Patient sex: M
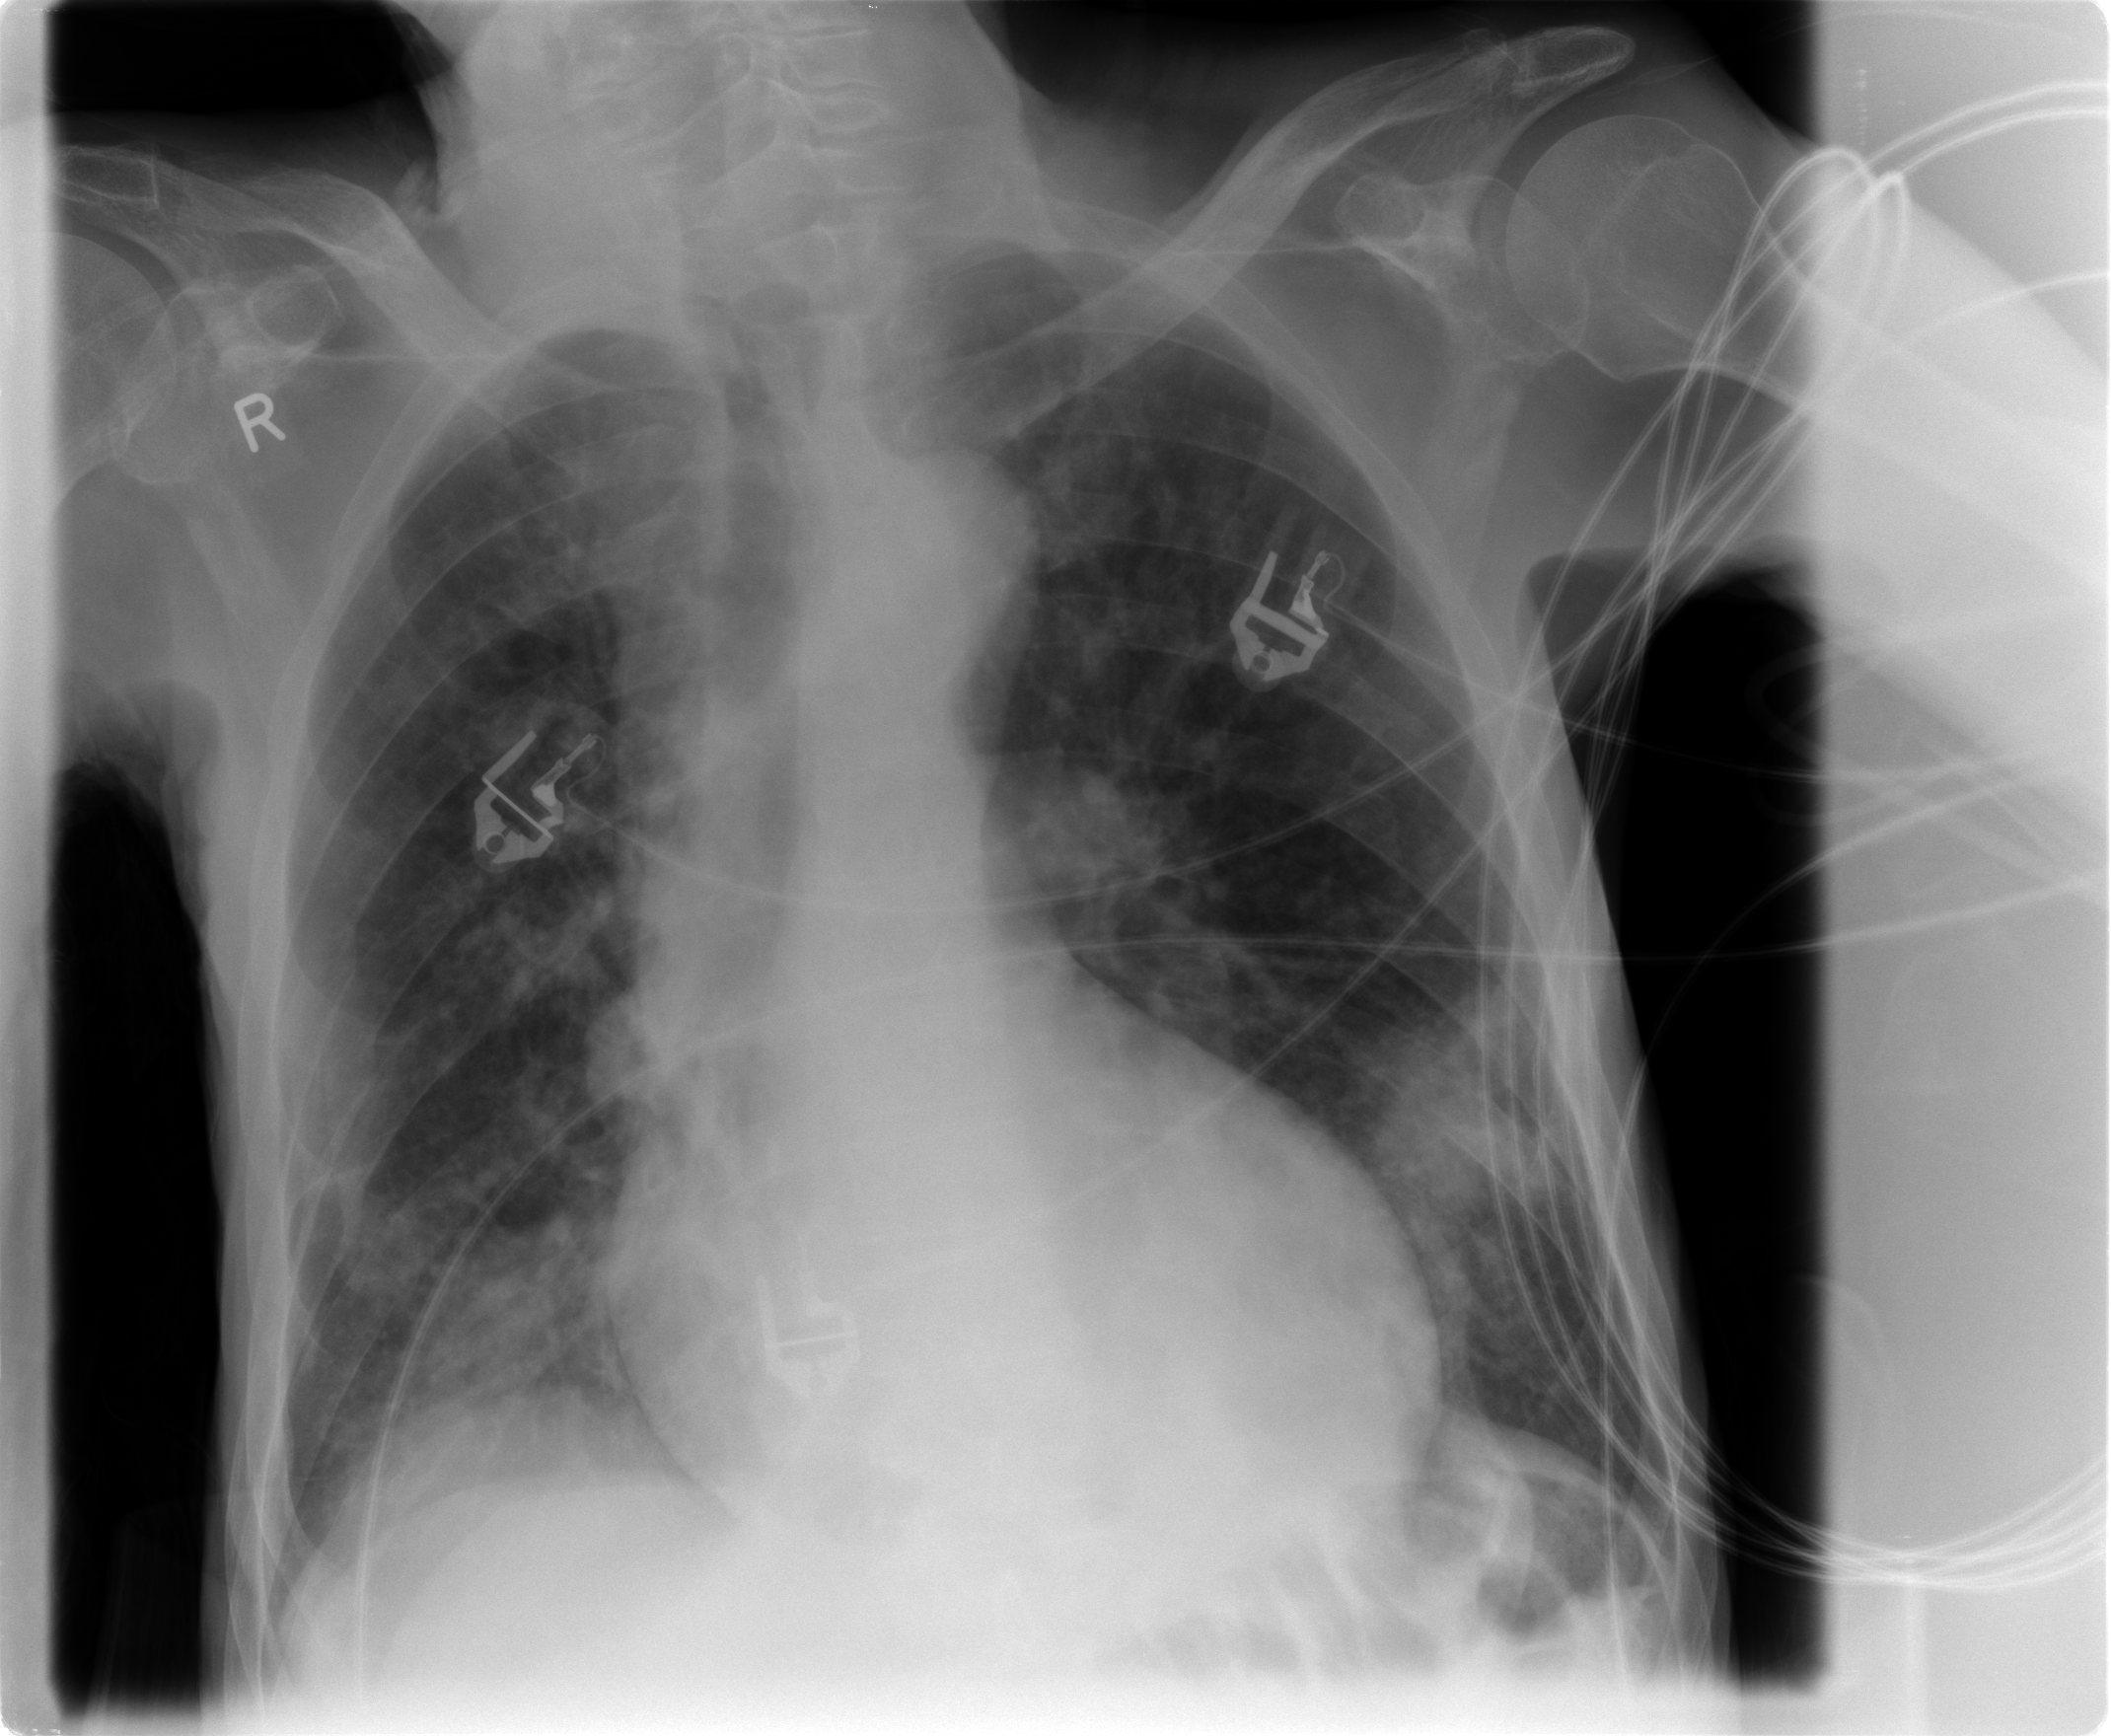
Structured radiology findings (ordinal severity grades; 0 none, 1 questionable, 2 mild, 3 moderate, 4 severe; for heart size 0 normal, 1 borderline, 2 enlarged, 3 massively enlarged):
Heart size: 2
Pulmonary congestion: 2
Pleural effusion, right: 1
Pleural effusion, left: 0
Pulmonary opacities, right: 3
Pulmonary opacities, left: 2
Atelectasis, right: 3
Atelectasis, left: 2